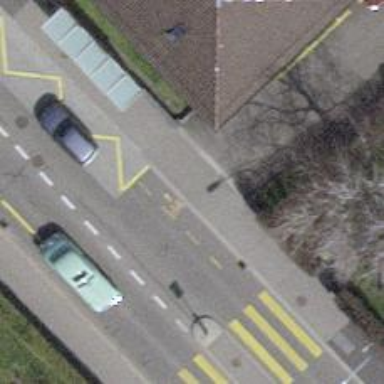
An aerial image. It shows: Unmarked crossing with traffic calming table.